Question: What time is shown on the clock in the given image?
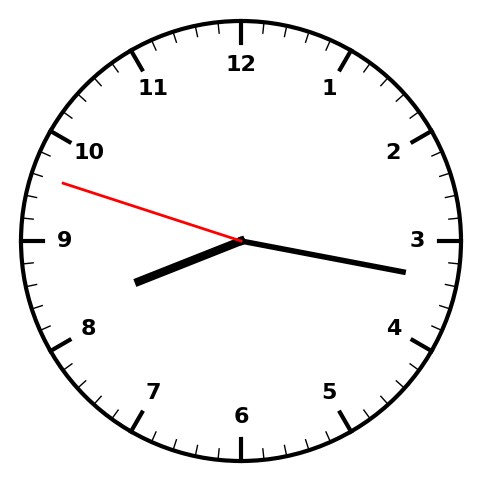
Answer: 08:16:48